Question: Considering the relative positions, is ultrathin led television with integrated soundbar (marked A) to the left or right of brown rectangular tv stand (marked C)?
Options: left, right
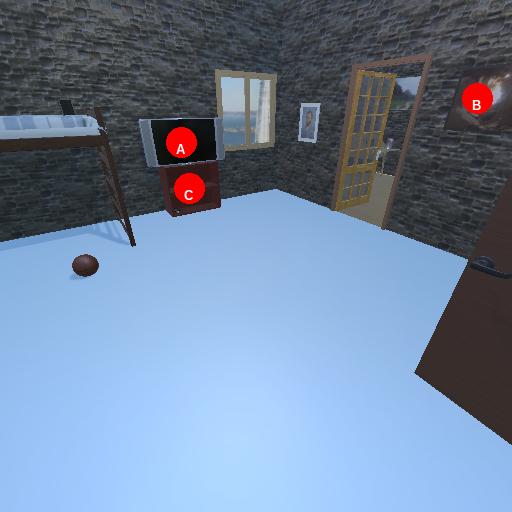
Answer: left